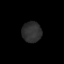
Tissue: prostate
Cell type: Fibroblasts
Senescence score: 0.6841
Nuclear area (px): 391
Mean DAPI intensity: 46.893